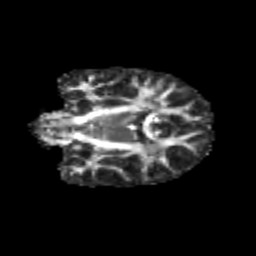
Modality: FA
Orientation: coronal
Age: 10
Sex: female
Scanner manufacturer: siemens
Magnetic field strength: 3 T
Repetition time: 3.8 s
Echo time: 0.07 s